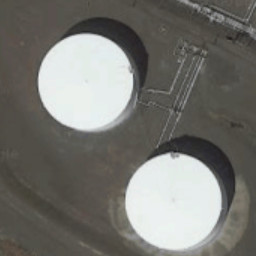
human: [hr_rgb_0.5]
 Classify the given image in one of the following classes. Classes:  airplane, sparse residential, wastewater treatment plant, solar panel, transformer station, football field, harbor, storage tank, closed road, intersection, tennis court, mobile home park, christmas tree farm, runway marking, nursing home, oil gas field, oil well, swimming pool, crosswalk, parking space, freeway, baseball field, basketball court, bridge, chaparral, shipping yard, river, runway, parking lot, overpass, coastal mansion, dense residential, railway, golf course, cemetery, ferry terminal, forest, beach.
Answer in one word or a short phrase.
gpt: storage tank